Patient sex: M
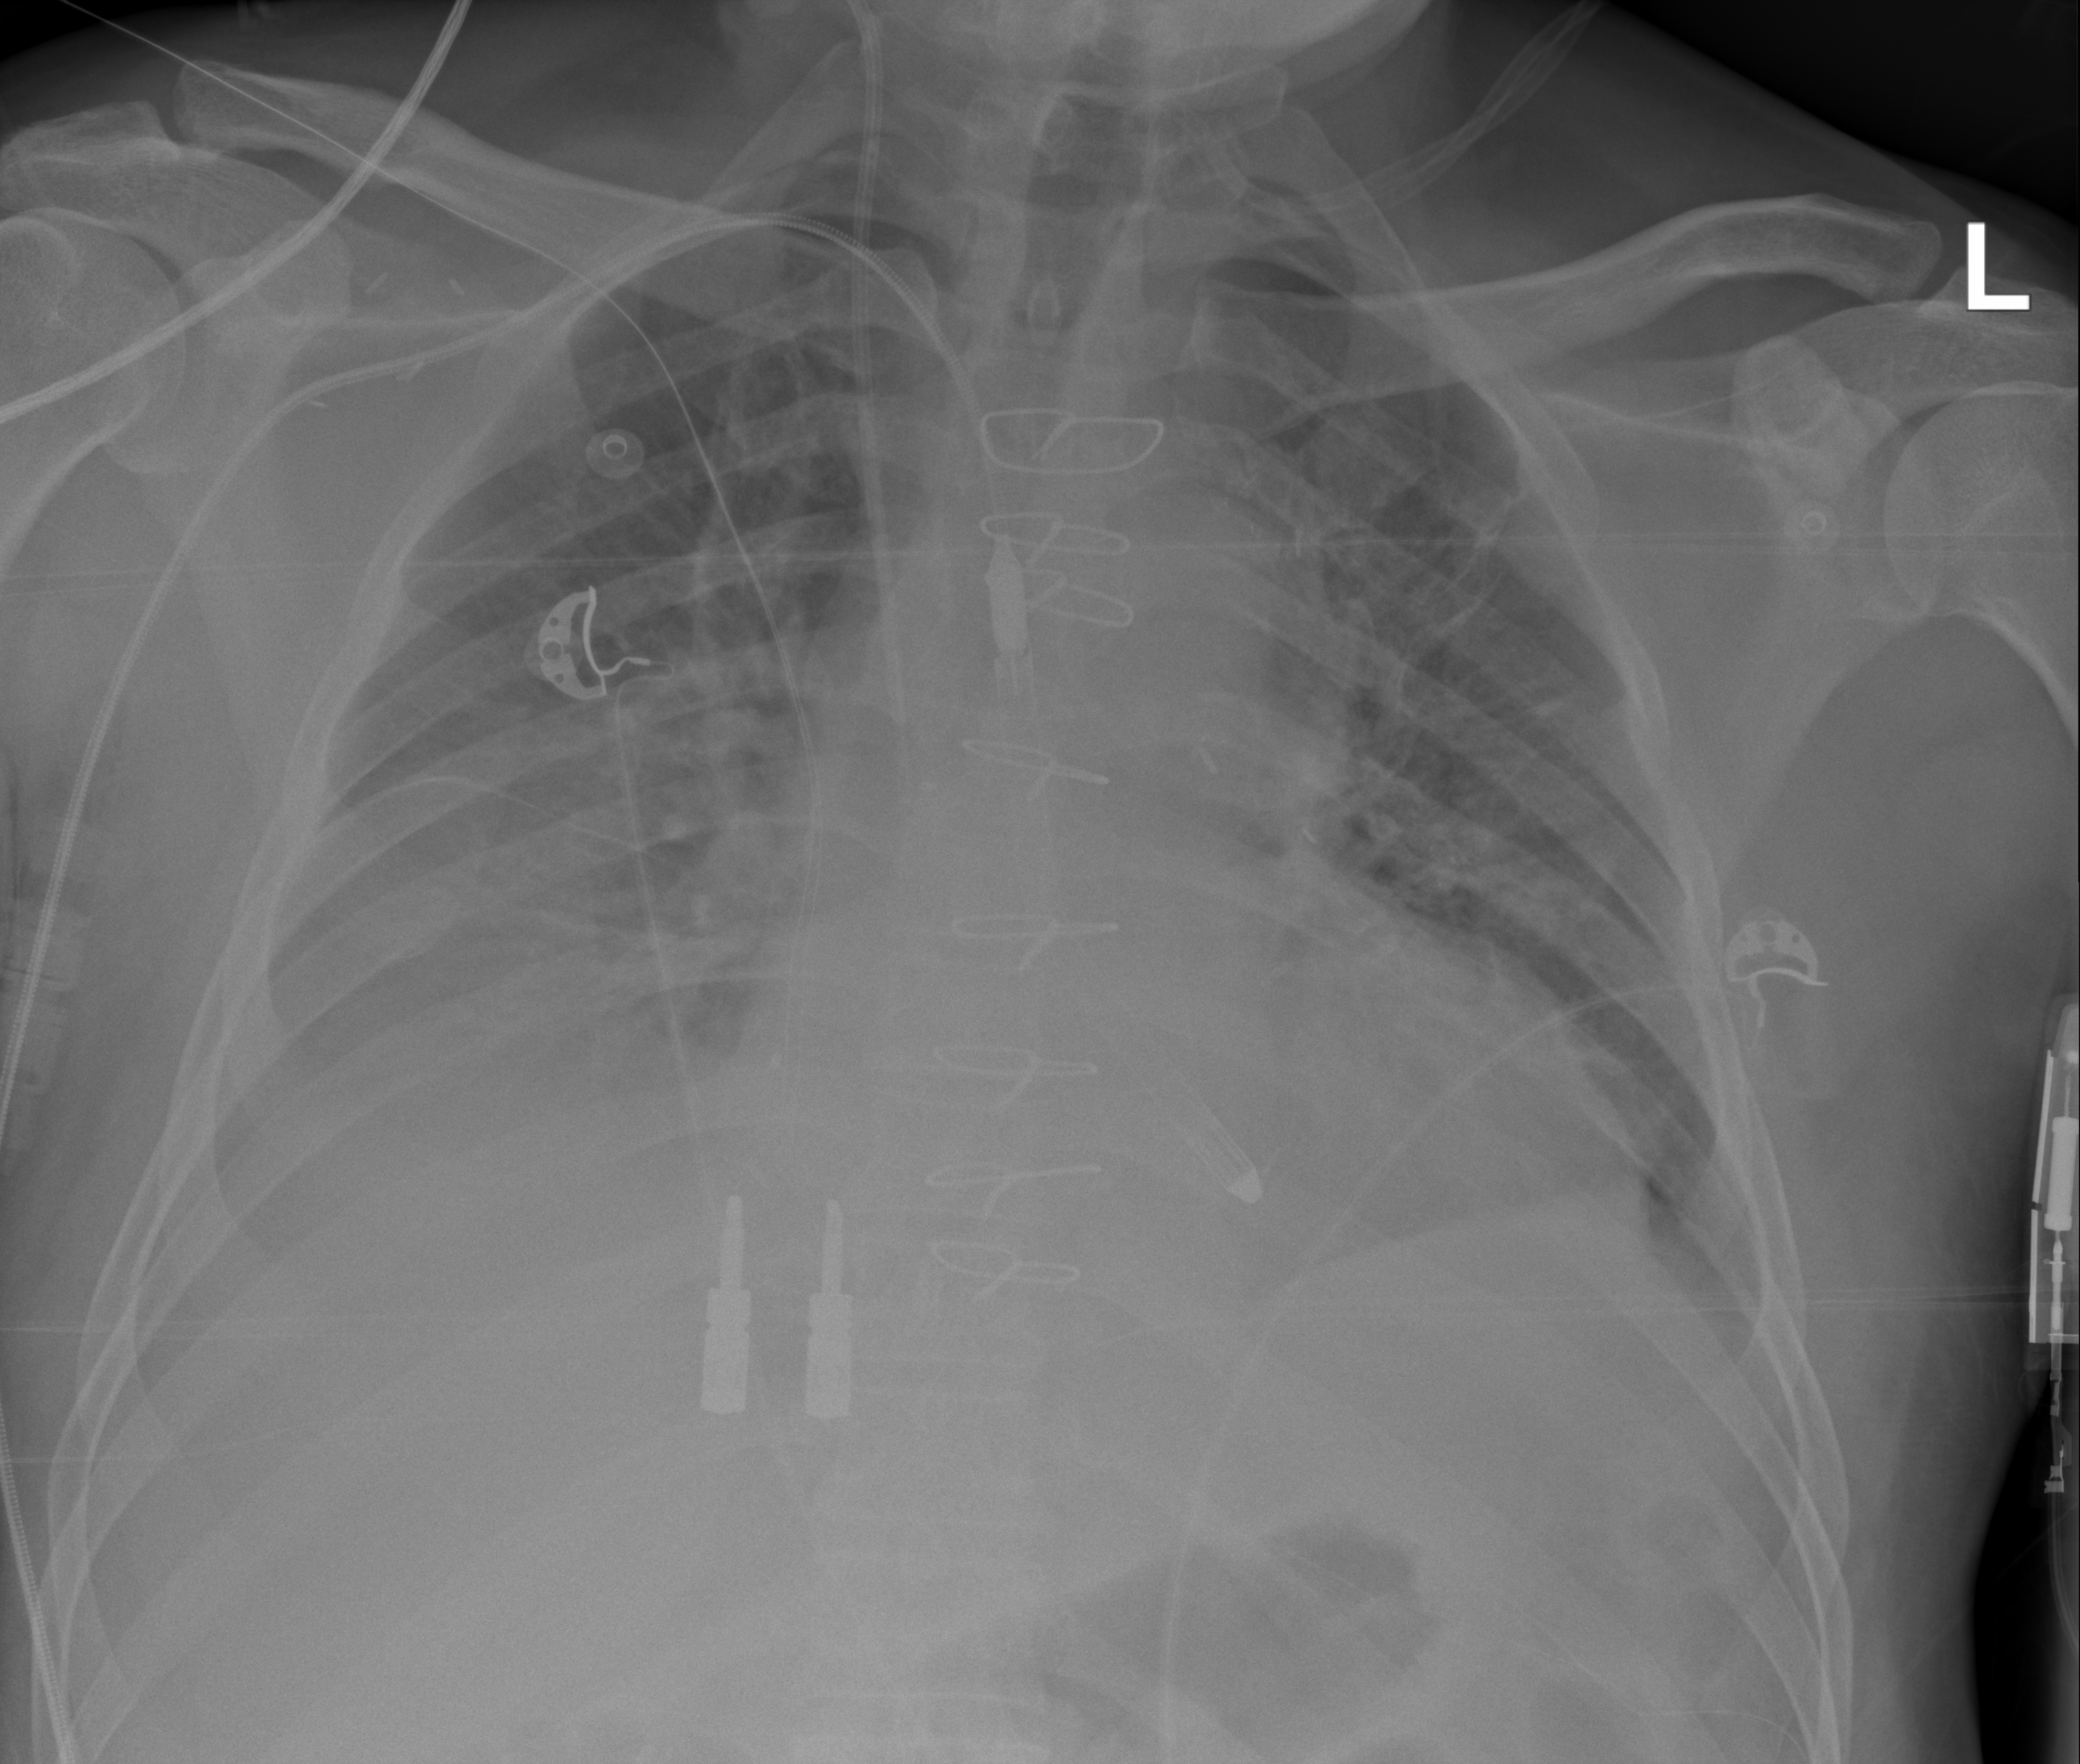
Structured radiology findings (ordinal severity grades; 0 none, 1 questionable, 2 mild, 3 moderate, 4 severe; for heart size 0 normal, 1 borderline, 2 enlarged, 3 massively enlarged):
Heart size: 2
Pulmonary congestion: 3
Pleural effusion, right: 3
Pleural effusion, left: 2
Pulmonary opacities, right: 2
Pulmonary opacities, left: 2
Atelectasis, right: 3
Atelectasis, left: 2